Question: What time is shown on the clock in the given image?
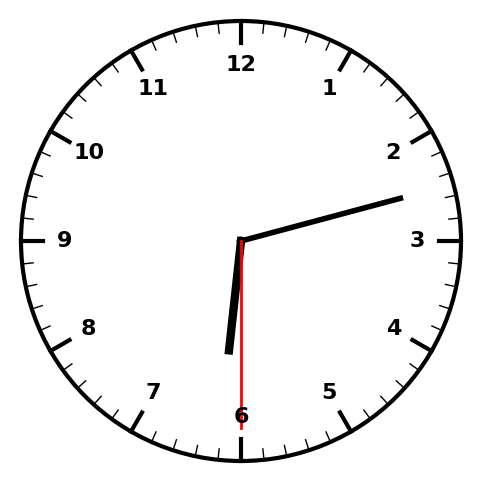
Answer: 06:12:30